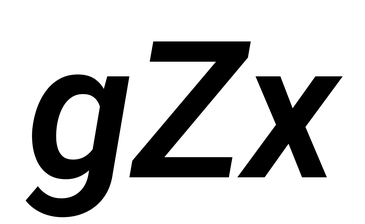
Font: Roboto-Italic_SemiBold_Italic